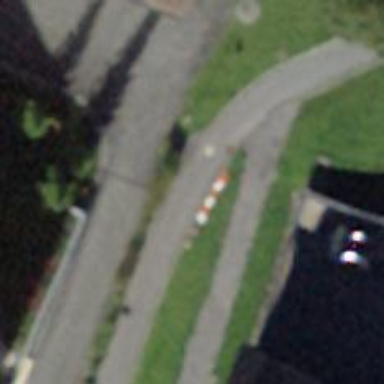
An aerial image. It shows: Set of concrete steps.